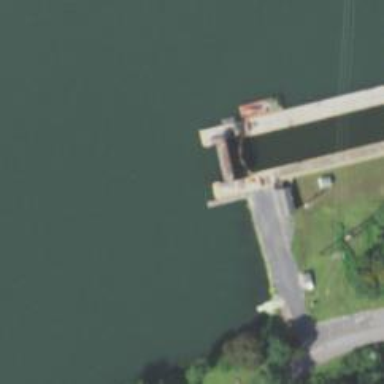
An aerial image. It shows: Lock gate on waterway.